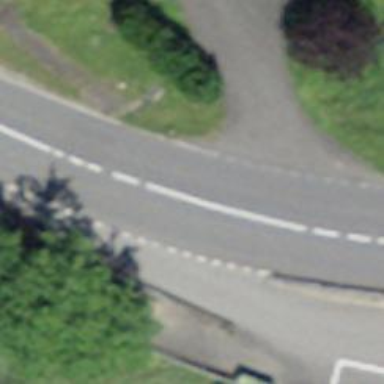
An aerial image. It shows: Zebra crossing on the road.